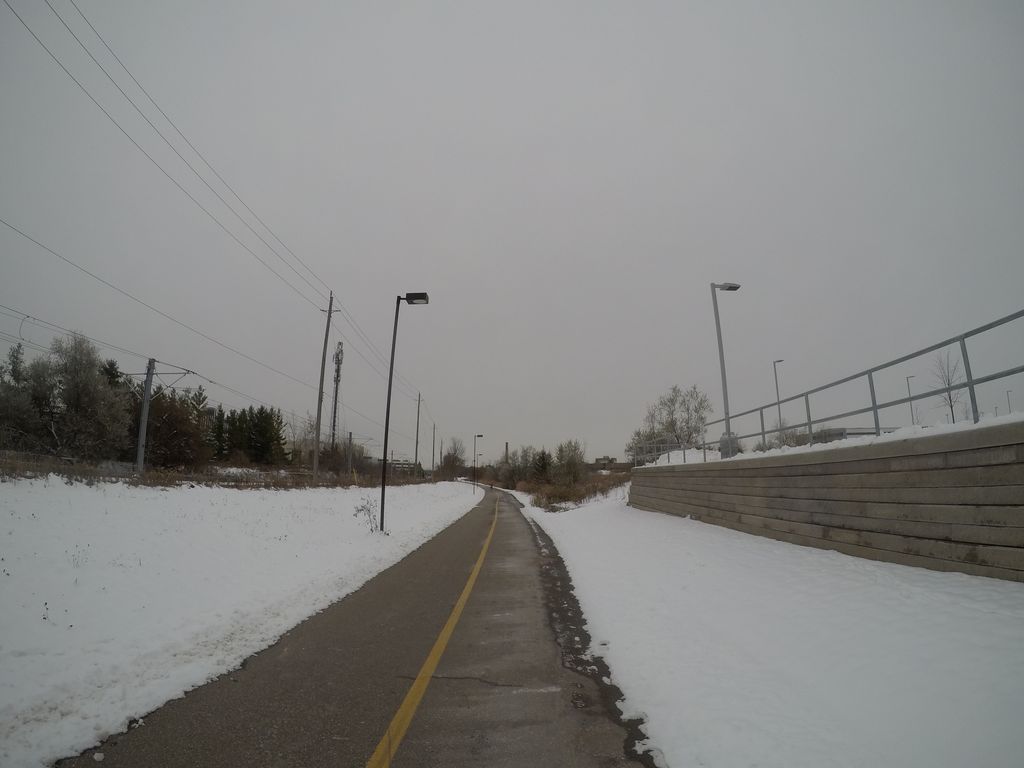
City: kitchener-waterloo